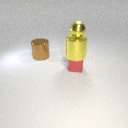
small red metal cube below large yellow metal cylinder